Question: - - -
I don't know if it's a problem or just a personal question . as a nodejs addons beginner,I write a
hello.cc file,which as below:
'''
#include <node.h>
#include <v8.h>
using namespace v8;
// Shi Xian Ding Yi De Fang Fa
Handle<Value> SayHello(const Arguments &args)
{
HandleScope scope;
return scope.Close(String::New("Hello world!"));
}
// Gei Chuan Ru De Mu Dui Xiang Jia sayHello()Fang Fa void Init_Hello(Handle<Object>target) {
target->Set(String::NewSymbol("sayHello"),FunctionTemplate::New(SayHello)->GetFunction());
// Diao Yong NODE_MODULE()Fang Fa Jiang Zhu Fang Fa Ding Yi Nei Cun Zhong NODE_MODULE(hello, Init_Hello)
'''
and my binding.gyp is like this:
'''
{
'targets': [
{
'target_name': 'hello', 'sources': [
'src/hello.cc'],
'conditions': [['OS == "mac"',
{
}
]],
"include_dirs": [
"<!(node -e "require('nan')")"
]
}]
}
'''
but the source code show Squiggles

and when I run 'node-gyp configure build'
error shows:
<URL>
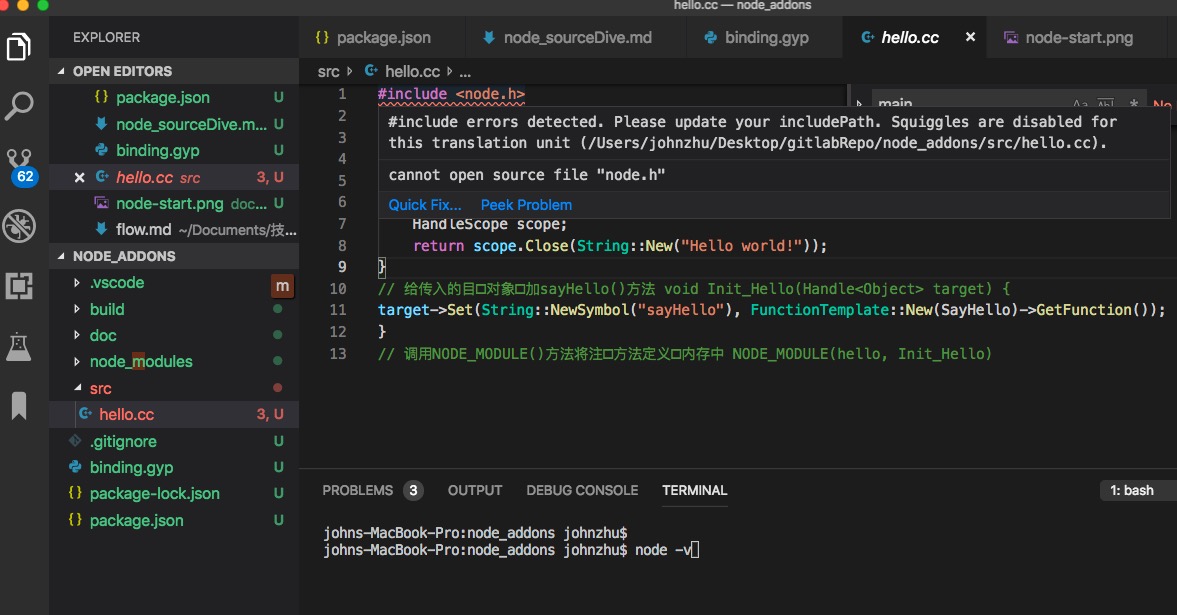
Answer: all right version problem.
use nan.h fixed
<URL>